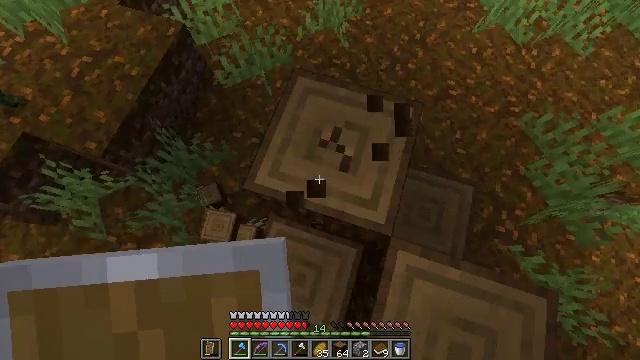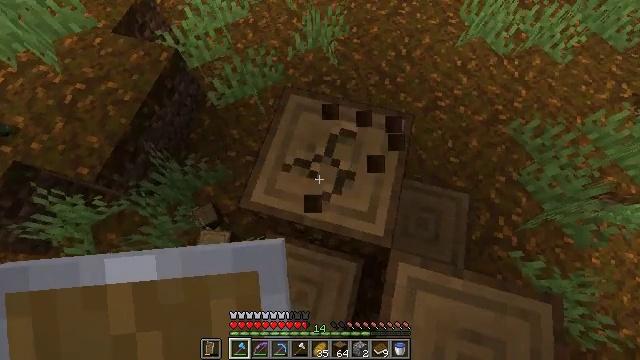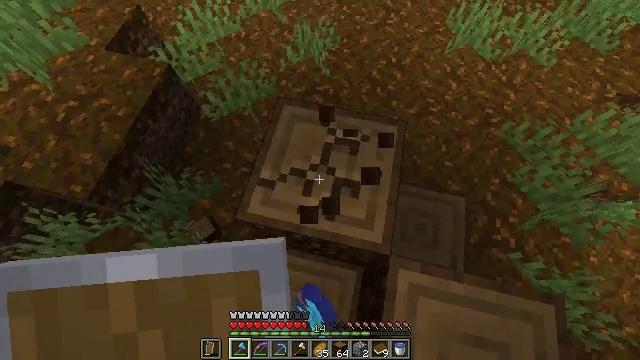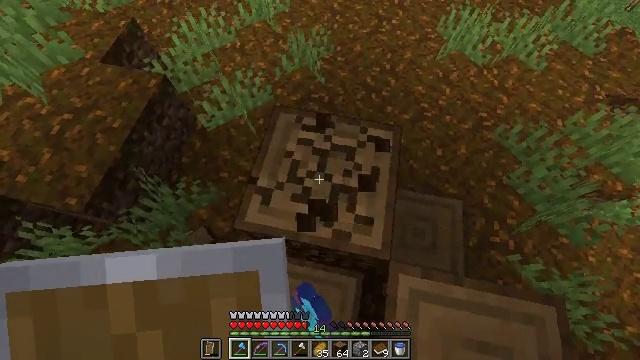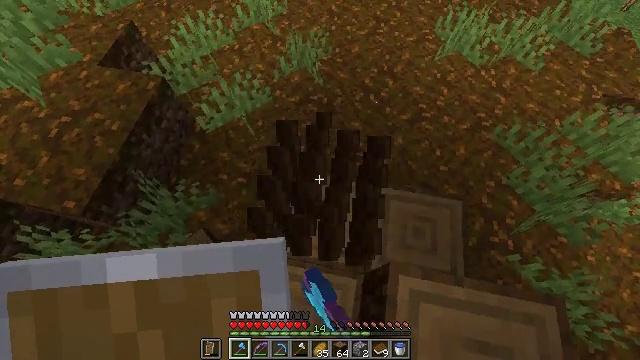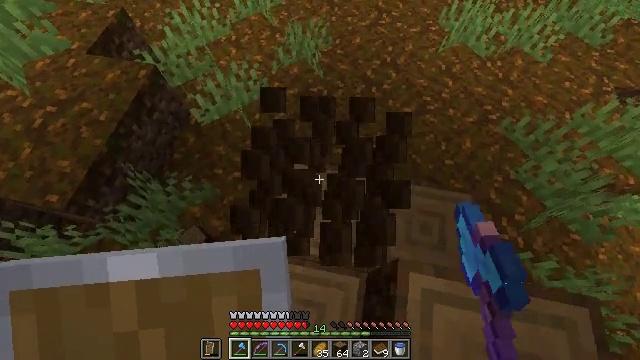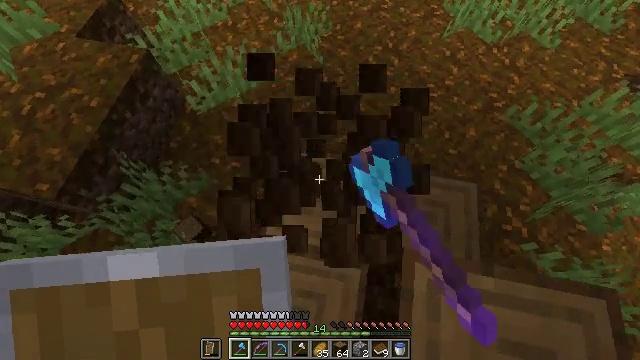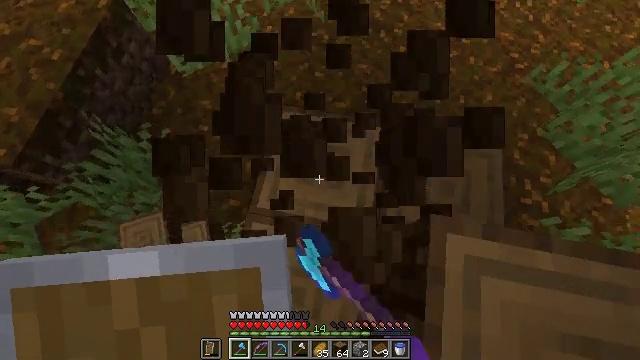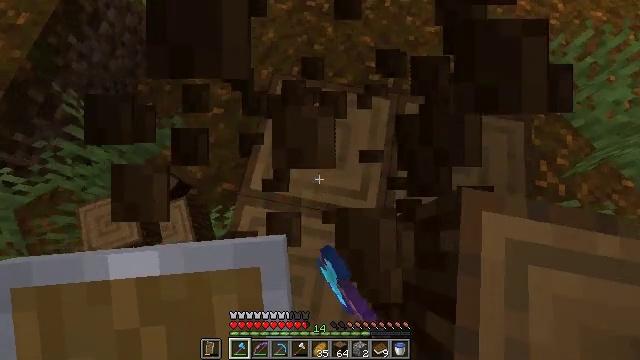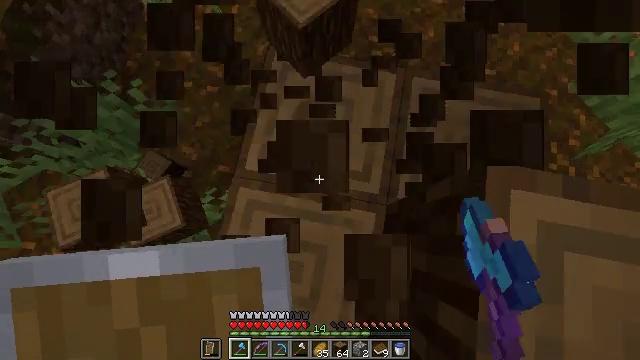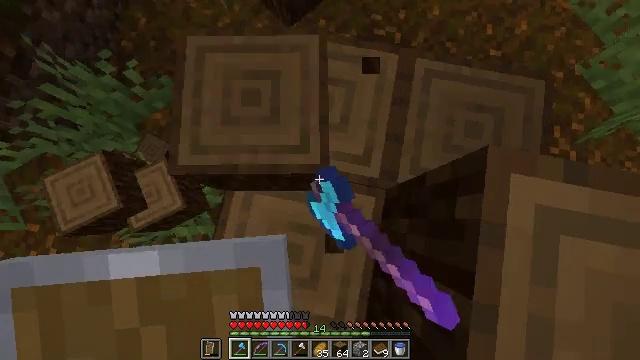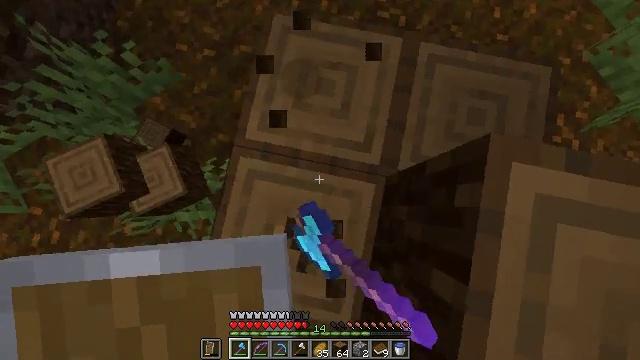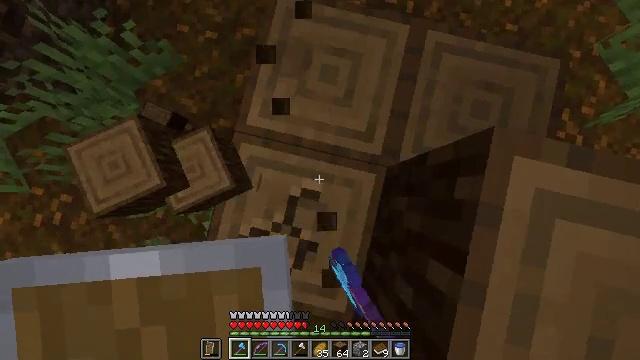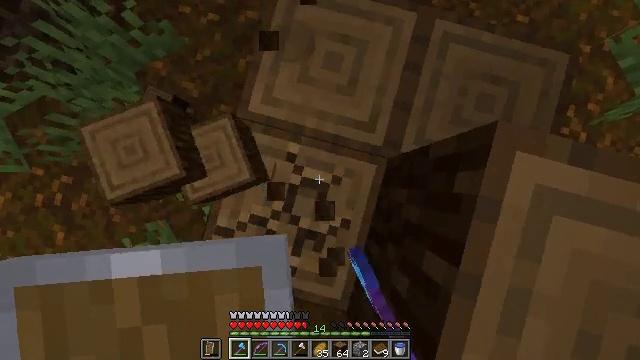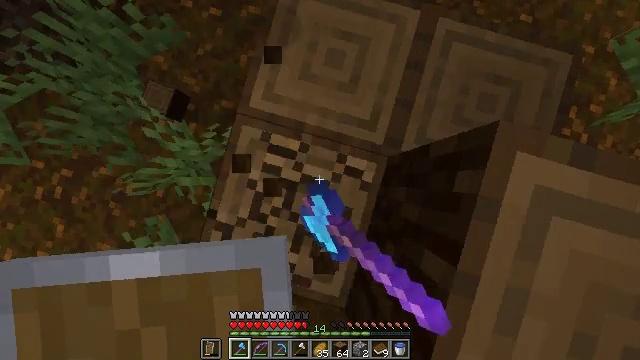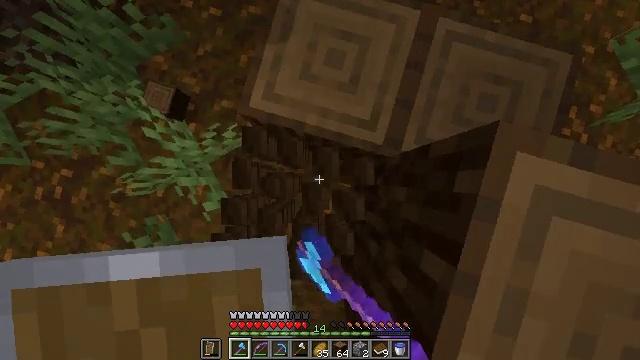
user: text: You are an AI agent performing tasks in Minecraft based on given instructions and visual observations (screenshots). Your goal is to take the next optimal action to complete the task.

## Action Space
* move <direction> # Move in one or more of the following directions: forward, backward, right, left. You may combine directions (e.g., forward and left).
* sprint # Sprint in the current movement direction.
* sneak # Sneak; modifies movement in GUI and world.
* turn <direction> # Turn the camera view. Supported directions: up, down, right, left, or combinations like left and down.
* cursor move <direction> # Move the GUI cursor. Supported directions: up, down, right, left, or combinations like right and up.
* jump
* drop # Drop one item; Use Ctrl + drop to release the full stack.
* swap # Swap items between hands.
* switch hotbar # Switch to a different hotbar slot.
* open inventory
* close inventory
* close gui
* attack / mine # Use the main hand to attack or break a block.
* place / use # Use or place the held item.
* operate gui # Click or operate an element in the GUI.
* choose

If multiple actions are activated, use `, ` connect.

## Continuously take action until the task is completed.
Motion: motion action
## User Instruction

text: Gather spruce log by chopping the tree.
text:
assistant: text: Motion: turn right and up, attack / mine
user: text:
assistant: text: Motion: turn right and up, attack / mine
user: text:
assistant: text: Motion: turn right and up, attack / mine
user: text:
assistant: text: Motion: attack / mine
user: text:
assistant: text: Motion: attack / mine
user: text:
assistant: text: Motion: turn down, attack / mine
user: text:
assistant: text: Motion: turn down, attack / mine
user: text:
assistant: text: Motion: turn down, attack / mine
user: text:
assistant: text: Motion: turn down, attack / mine
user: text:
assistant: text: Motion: turn down, attack / mine
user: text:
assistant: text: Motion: turn down, attack / mine
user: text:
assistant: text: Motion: turn left and down, attack / mine
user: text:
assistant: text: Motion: turn left and down, attack / mine
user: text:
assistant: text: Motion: turn down, attack / mine
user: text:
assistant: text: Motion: attack / mine
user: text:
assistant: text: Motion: attack / mine
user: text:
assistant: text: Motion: attack / mine
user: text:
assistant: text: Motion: turn right and up, attack / mine
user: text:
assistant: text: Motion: turn right and up, attack / mine
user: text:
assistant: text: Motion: turn up, attack / mine
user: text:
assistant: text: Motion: turn up, attack / mine
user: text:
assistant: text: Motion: turn right and up, attack / mine
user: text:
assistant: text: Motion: attack / mine
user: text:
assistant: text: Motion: attack / mine
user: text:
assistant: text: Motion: turn right, attack / mine
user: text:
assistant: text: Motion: turn right, attack / mine
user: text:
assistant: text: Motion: attack / mine
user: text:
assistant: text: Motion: turn right, attack / mine
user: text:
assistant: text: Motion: turn right and up, attack / mine
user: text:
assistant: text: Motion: turn right and up, attack / mine